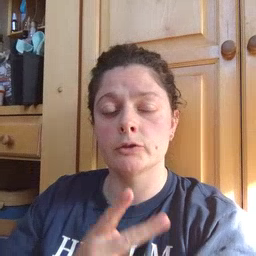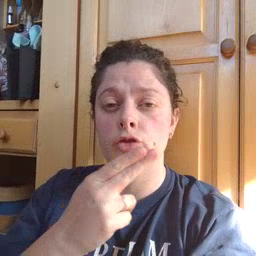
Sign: scissors